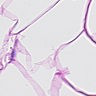
Metastatic tissue present: no